Question: I have the following segment of code:
'''
<p>
<label>Dual Select</label>
<span id="dualselect" class="dualselect">
<select name="select3" multiple="multiple" size="10">
<option value="">Selection One</option>
<option value="">Selection Two</option>
<option value="">Selection Three</option>
<option value="">Selection Four</option>
<option value="">Selection Five</option>
<option value="">Selection Six</option>
<option value="">Selection Seven</option>
<option value="">Selection Eight</option>
</select>
<span class="ds_arrow">
<span class="arrow ds_prev">&laquo;</span>
<span class="arrow ds_next">&raquo;</span>
</span>
<select name="select4" multiple="multiple" size="10">
<option value=""></option>
</select>
</span>
</p>
'''
It renders in the browser like this:

(I am using asp.net mvc4 to display this code.)
How do I go about being able to specify which option goes on which side initially?
For example, I want all of the possible options on the left, and I want all of the options that I am registered for on the right.
I tried specifying this in the HTML (i.e. by putting all of the options that I am registered for in the second '<select>'), but I still got the same rendering when I loaded the page.
There are a few jQuery files included at the top of the page that came with the theme. I think the following jQuery deals with this control:
'''
jQuery(document).ready(function(){
//dual box
var db = jQuery('#dualselect').find('.ds_arrow .arrow'); //get arrows of dual select
var sel1 = jQuery('#dualselect select:first-child'); //get first select element
var sel2 = jQuery('#dualselect select:last-child'); //get second select element
sel2.empty(); //empty it first from dom.
db.click(function(){
var t = (jQuery(this).hasClass('ds_prev'))? 0 : 1; // 0 if arrow prev otherwise arrow next
if(t) {
sel1.find('option').each(function(){
if(jQuery(this).is(':selected')) {
jQuery(this).attr('selected',false);
var op = sel2.find('option:first-child');
sel2.append(jQuery(this));
}
});
} else {
sel2.find('option').each(function(){
if(jQuery(this).is(':selected')) {
jQuery(this).attr('selected',false);
sel1.append(jQuery(this));
}
});
}
});
}
'''
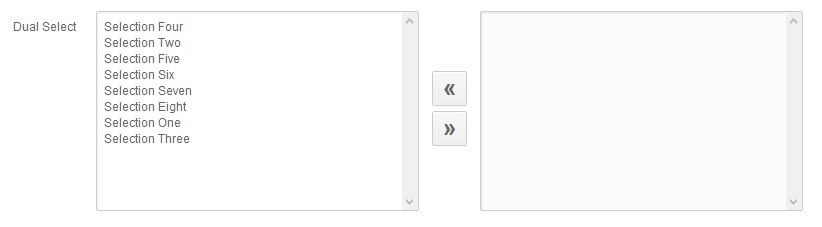
Answer: The options you want on the left should go in the first '<select>' element ('name="select3"').
The options you want on the right should go in the second '<select>' element ('name="select4"').
Basically, exactly how it is now.
ah - the following line in your jQuery file is emptying the second '<select>' element on document ready for some reason.
'''
sel2.empty();
'''
---
For reference, the '<label>' element is being used incorrectly. Each '<label>' is meant to have one form element (referenced by 'id' in the '<label>''s 'for' attribute) that it labels, otherwise it's a bit useless (see <URL>.
To label multiple form elements (like your two '<select>'s), you wrap them in a '<fieldset>' element, and use the '<legend>' element inside the fieldset.